Question: I have a html page with a tab using CSS and jQuery. Now, when I try to apply a fixed width to the body or to the main container, all the 'div's go crazy and are misaligned... How can we give a minimum fixed width of 1200px to the body?

'''
<!DOCTYPE html PUBLIC "-//W3C//DTD XHTML 1.0 Transitional//EN" "http://www.w3.org/TR/xhtml1/DTD/xhtml1-transitional.dtd">
<html>
<head>
<title>Faisy's</title>
<script src="http://mihaifrentiu.com/wp-content/themes/mf/js/jquery_1.7.1.min.js"
type="text/javascript">
</script>
<style type="text/css">
body, html, div, ul, li, a
{
margin: 0;
padding: 0;
background-color: #000000;
color: #ffffff;
font-family: Comic Sans MS;
/*min-width:800px;*/
}
ul
{
list-style: none;
position: relative;
z-index: 2;
top: 1px;
display: table;
border-left: 1px solid #ff0000;
}
ul li
{
float: left;
}
ul li a
{
background: #5A005A;
color: #ffffff;
display: block;
padding: 6px 15px;
text-decoration: none;
border-right: 1px solid white;
border-top: 1px solid white;
border-right: 1px solid white;
}
ul li a.selected
{
border-bottom: 1px solid #fff;
color: #344385;
background: #fff;
}
#navigation
{
width: 100%;
margin: 0 auto;
}
#content
{
width: 100%;
margin: 0 auto;
height: 500px;
background: #fff;
border: 1px solid #ff0000;
z-index: 1;
padding: 10px 0;
}
.clear
{
clear: both;
}
.blockDivFloatLeft
{
float: left;
width: 100%;
display: block;
}
#banner
{
height: 100px;
font-family: Comic Sans MS;
font-size: 40px;
text-align: center;
}
#containerDiv
{
/*width:1200px;*/
}
#leftSub
{
float: left;
width: 15%;
min-width:250px;
border: 3px solid white;
height: 250px;
margin-right:1px;
text-align:center;
vertical-align:middle;
}
#rightSub
{
float: left;
width: 80%;
}
</style>
</head>
<body>
<div id="containerDiv">
<div id="banner" class="blockDivFloatLeft">
Sample
</div>
<div class="clear" />
<div id="mainContent" class="blockDivFloatLeft">
<div id="leftSub">
<img border="0" src="/images/pulpit.jpg" alt="Photo" width="304" height="228"/>
</div>
<div id="rightSub">
<div id="navigation">
<ul>
<li><a href="javascript:void(0);" id="tab1" class="selected">About Me</a></li>
<li><a href="javascript:void(0);" id="tab2">My Interests</a></li>
<li><a href="javascript:void(0);" id="tab3">Talents</a></li>
<li><a href="javascript:void(0);" id="tab4">Academic</a></li>
<li><a href="javascript:void(0);" id="tab5">Achievements</a></li>
</ul>
<div class="clear">
</div>
</div>
<div id="content">out
<p id="content_changer">
You have selected Tab 1</p>
<p>
See the page source for full code</p>
</div>
</div>
</div>
</div>
<script type="text/javascript">
$(document).ready(function () {
//Tab Navigation
$('#navigation ul a').click(function ()
{
//Tab Selection setting
$('#navigation ul a').removeClass('selected');
$(this).addClass('selected');
//Content Setting
$('#content_changer').html('You have selected ' + $(this).html());
});
});
</script>
</body>
</html>
'''
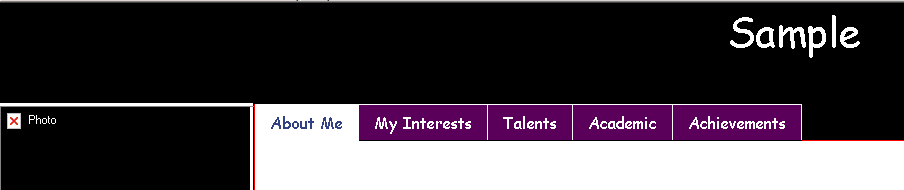
Answer: The problem is that the width that you are defining ('width: 1200px;') is too small for the other widths that you have defined. Because you defined '#leftSub' as 'min-width: 250px' and '#rightSub' as 'width: 80%;' you don't have enough space for the two elements side by side so the 'float: left' is not putting the two next to each other. With the widths that you have defined you need to have at least 'width: 1667px' for '#containerDiv'.
You could define the body as having 'min-width: 1200px;' but you will still run into problems for smaller screens because of the 'min-width' on '#rightSub'.
: On top part of the CSS file, it is applied for 'body, html, div, ul, li, a' all together. This can be split into multiple to avoid confusion